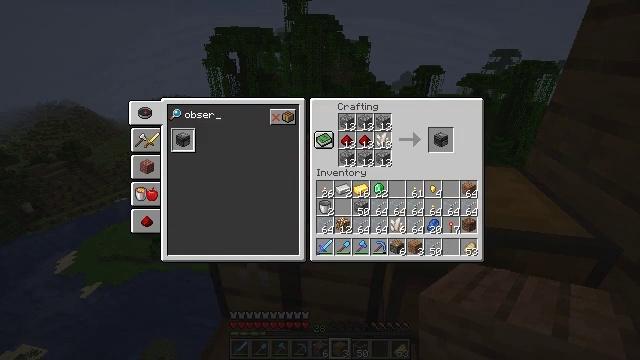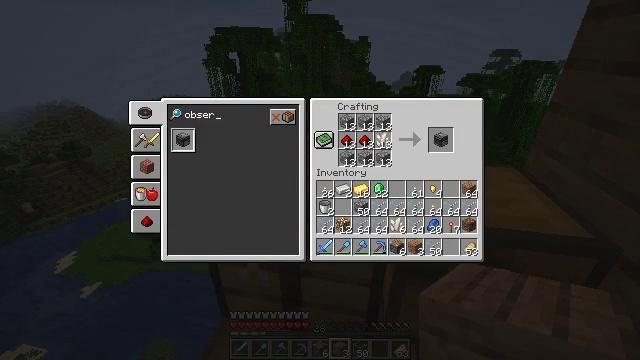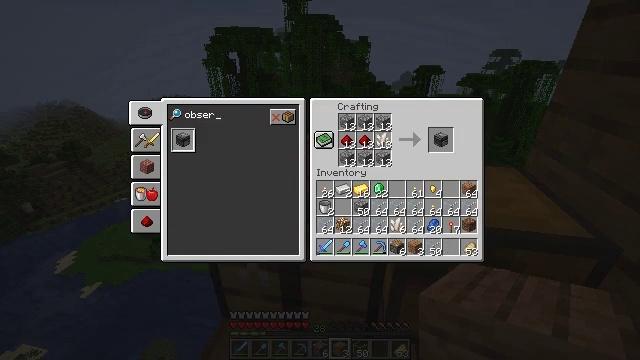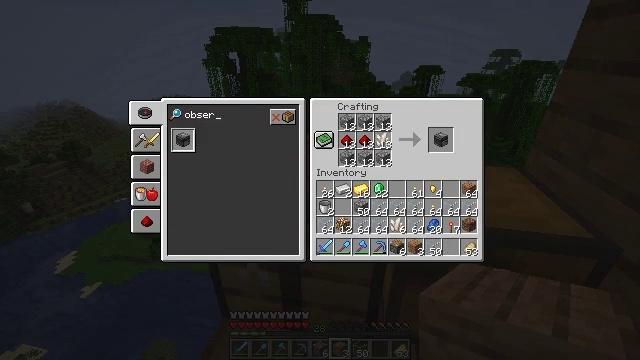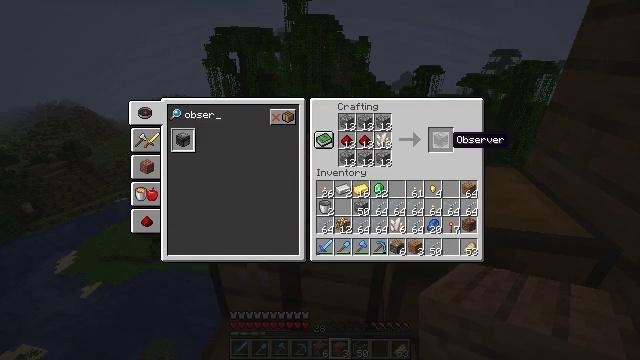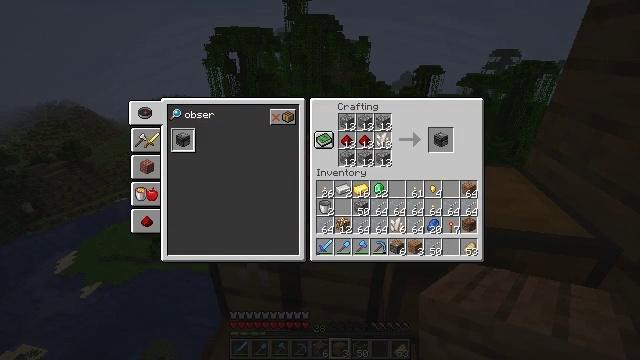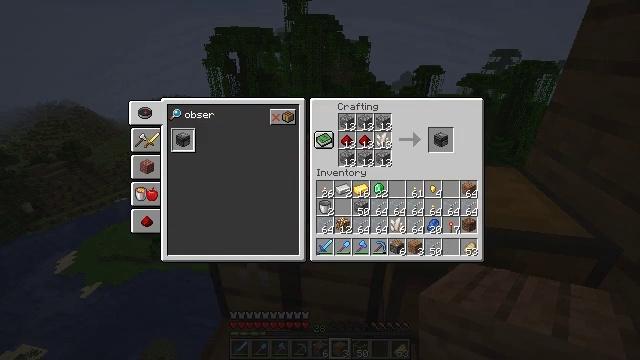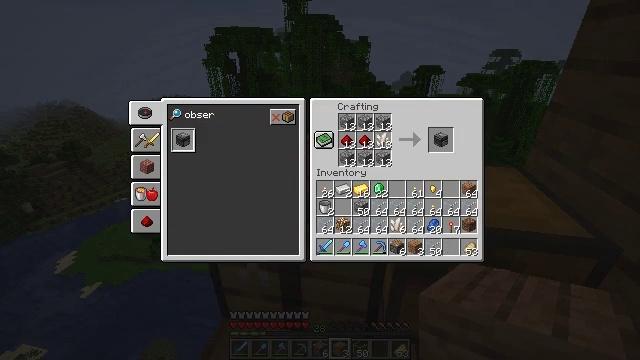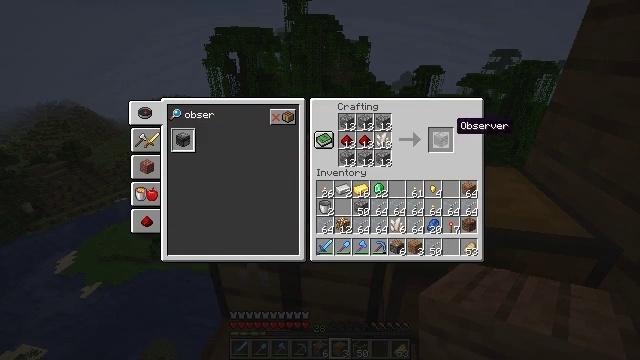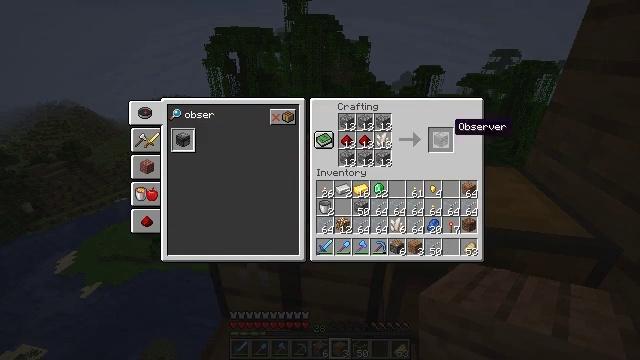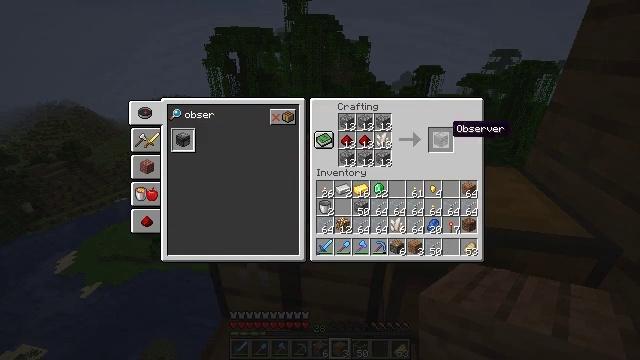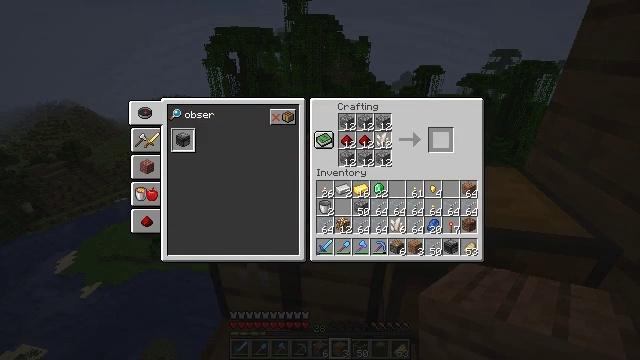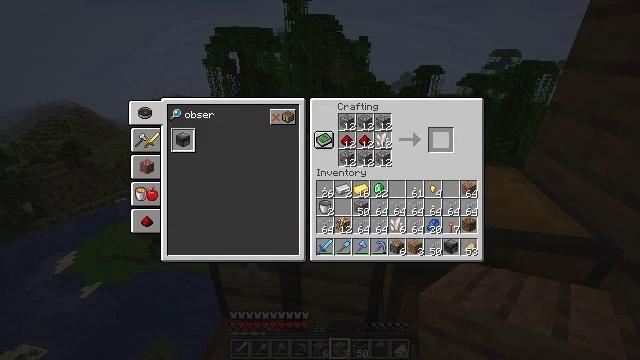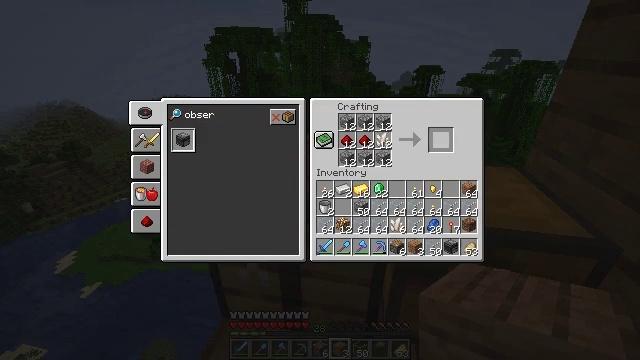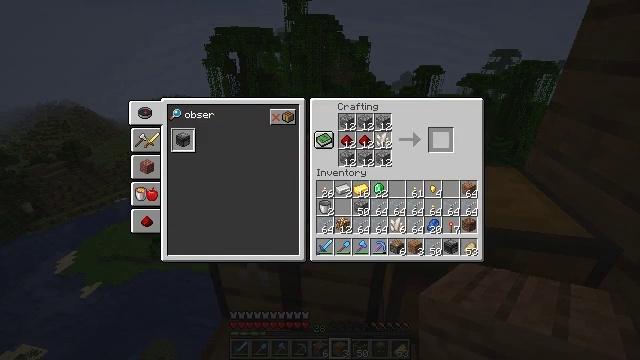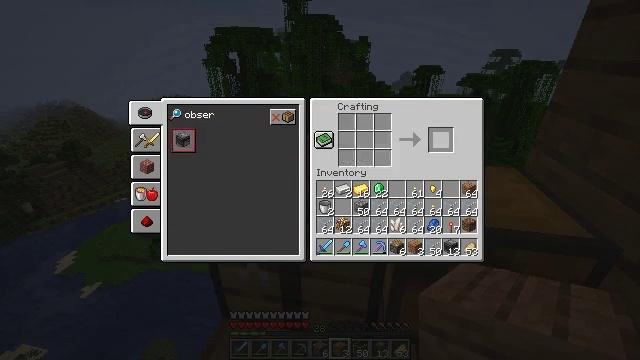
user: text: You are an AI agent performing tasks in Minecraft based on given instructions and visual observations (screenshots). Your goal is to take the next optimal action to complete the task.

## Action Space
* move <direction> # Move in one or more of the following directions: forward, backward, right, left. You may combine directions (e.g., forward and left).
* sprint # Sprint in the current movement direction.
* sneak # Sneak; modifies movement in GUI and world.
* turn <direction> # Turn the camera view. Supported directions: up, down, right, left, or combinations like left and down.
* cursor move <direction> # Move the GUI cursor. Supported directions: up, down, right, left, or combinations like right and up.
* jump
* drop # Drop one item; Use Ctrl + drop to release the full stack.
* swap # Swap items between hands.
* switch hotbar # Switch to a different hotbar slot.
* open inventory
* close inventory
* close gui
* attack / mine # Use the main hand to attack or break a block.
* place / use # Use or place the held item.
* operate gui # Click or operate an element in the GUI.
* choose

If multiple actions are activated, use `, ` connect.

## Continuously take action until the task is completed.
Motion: motion action
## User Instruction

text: Create an observer using the crafting table.
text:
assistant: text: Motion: sneak
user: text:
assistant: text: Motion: sneak
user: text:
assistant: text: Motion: sneak
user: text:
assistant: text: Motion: sneak, cursor move right
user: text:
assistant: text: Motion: sneak, cursor move right
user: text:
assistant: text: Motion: sneak
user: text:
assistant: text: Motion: sneak
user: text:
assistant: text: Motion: sneak
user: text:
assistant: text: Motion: sneak
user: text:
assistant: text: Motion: sneak
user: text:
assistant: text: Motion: sneak, operate gui
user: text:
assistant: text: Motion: sneak, operate gui
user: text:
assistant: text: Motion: sneak, operate gui
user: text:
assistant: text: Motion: sneak
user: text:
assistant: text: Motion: sneak
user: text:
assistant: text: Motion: sneak